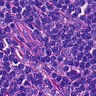
Metastatic tissue present: no